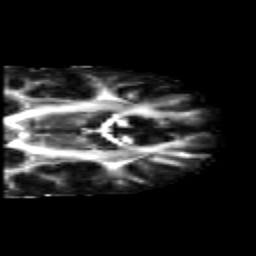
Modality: FA
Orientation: coronal
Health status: healthy
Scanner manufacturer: siemens
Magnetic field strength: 3 T
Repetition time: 10 s
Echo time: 0.092 s